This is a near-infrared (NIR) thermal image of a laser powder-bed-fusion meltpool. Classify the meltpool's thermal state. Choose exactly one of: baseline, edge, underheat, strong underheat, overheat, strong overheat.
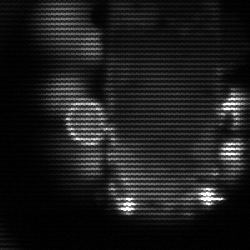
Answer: strong underheat